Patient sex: F
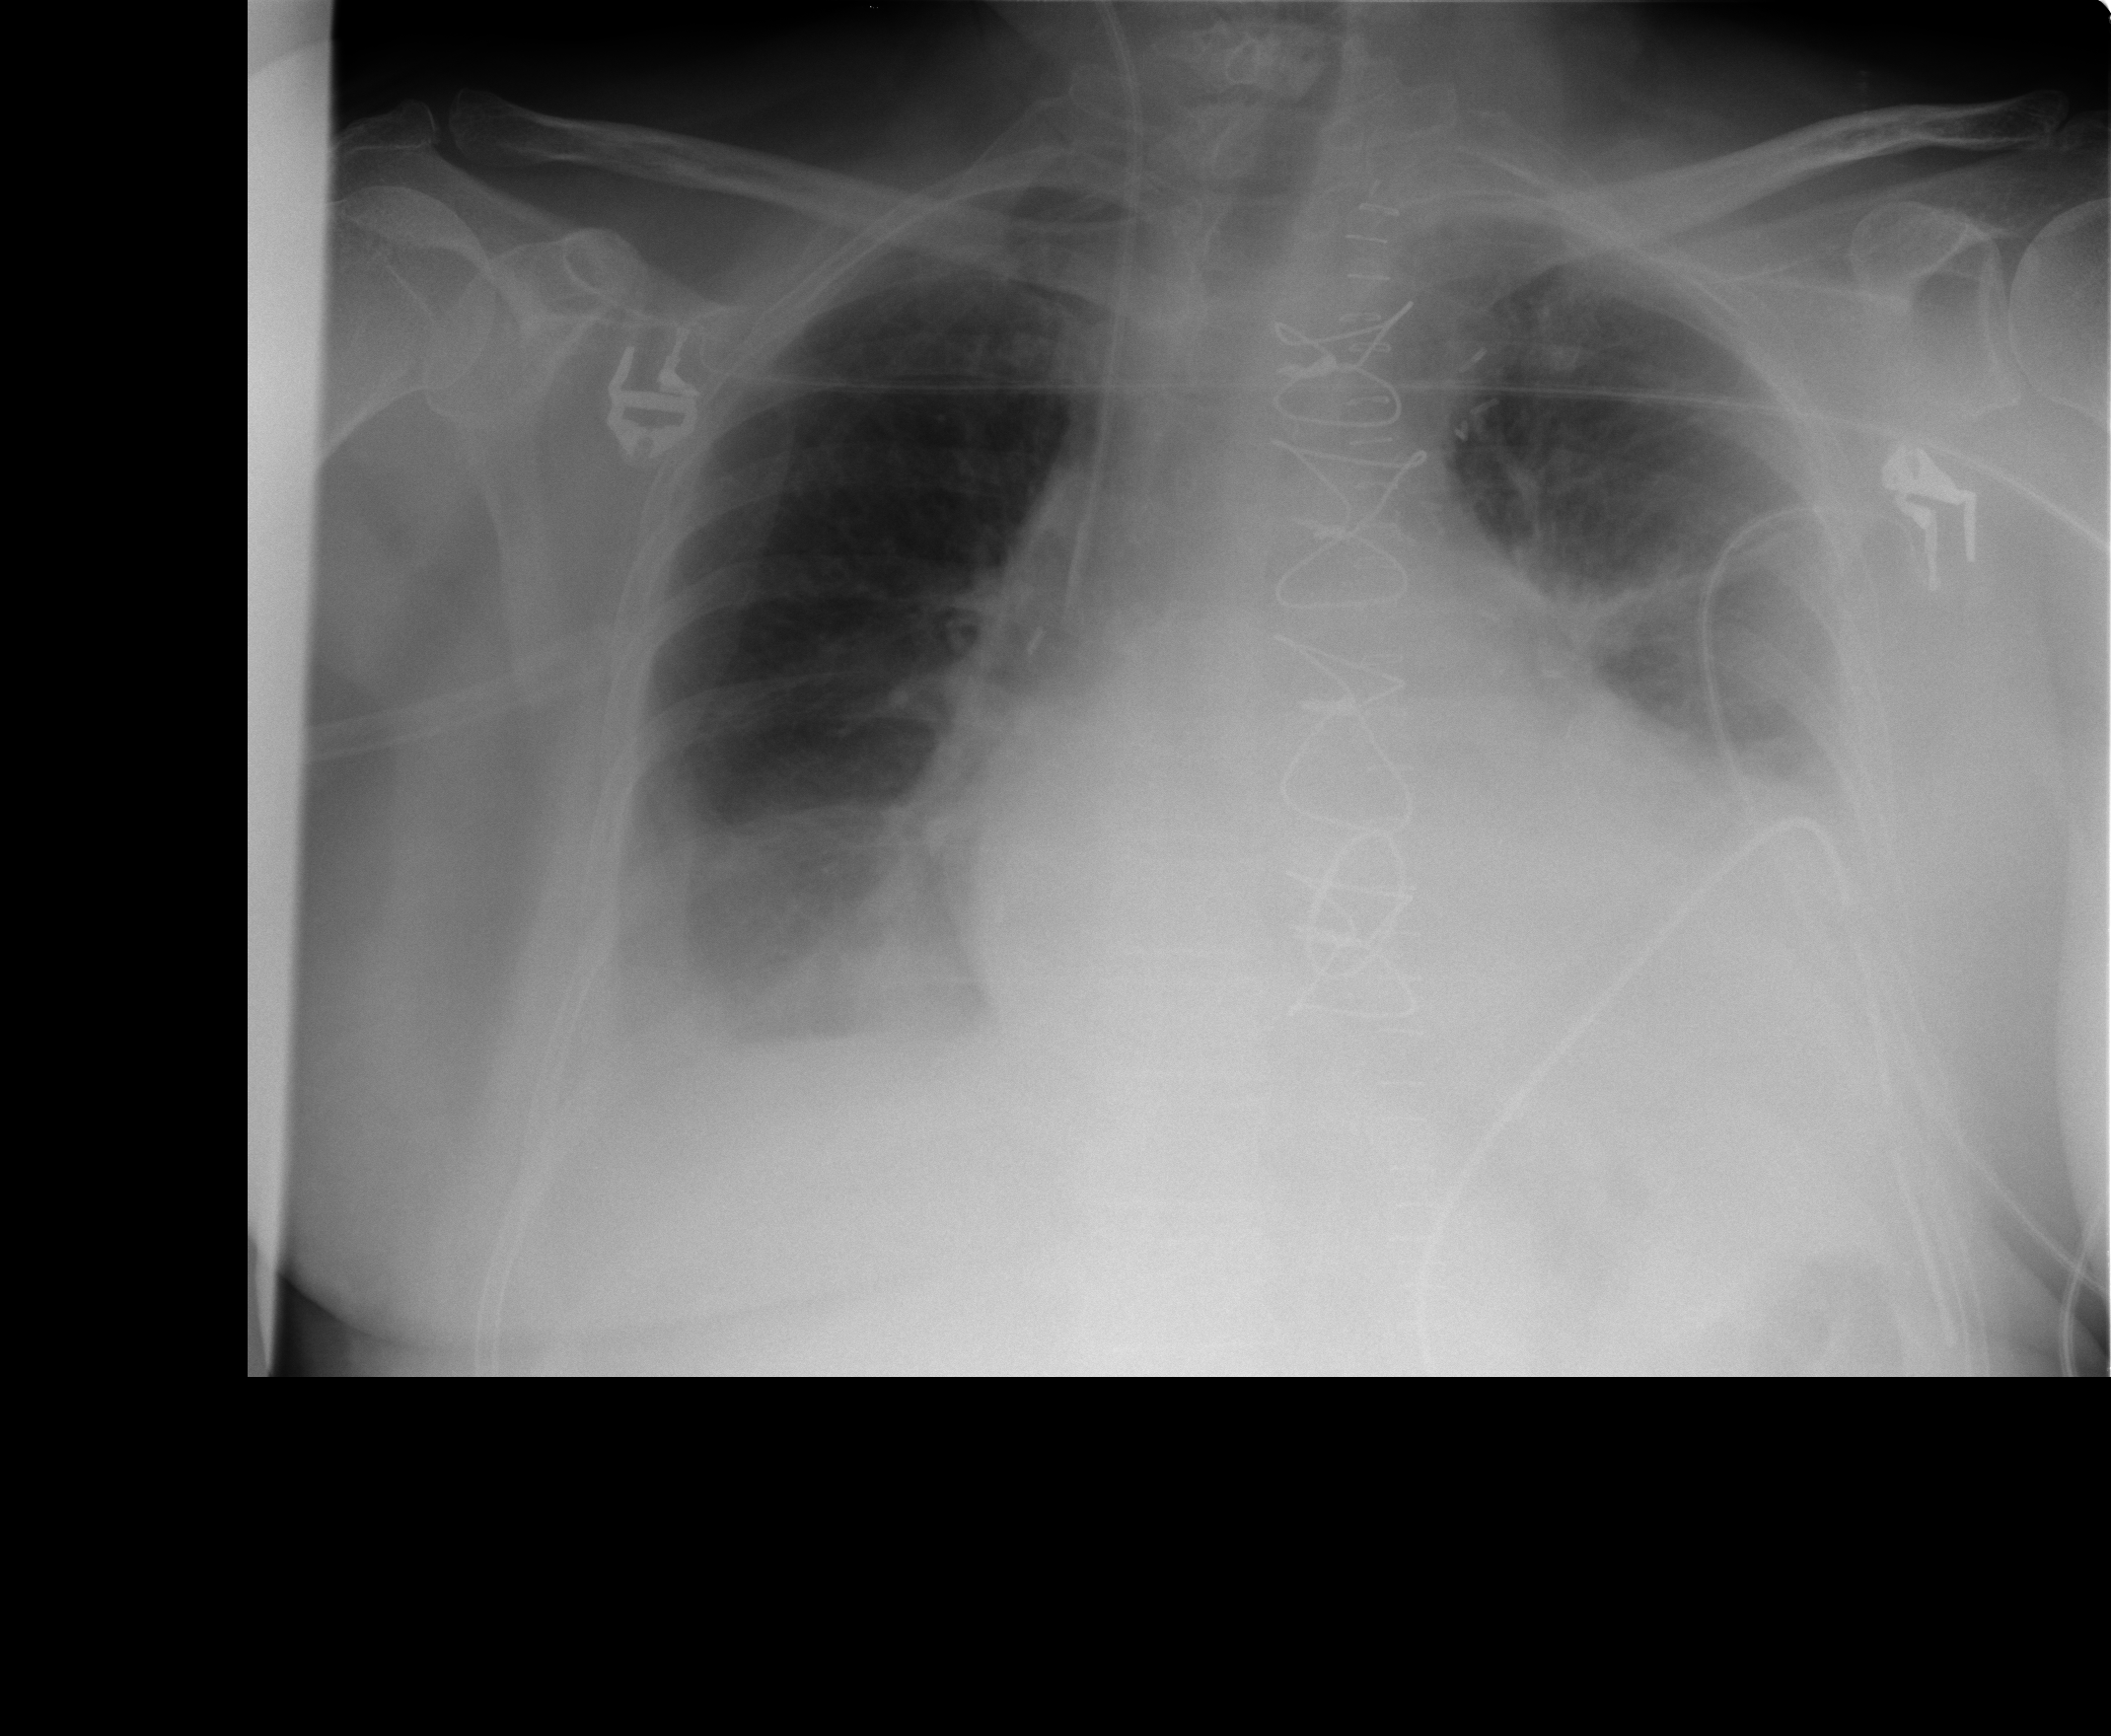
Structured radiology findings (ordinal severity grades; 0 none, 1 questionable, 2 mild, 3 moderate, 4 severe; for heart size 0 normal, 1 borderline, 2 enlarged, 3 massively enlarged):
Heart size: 2
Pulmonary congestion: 1
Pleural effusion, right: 2
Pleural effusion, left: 2
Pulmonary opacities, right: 1
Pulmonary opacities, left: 2
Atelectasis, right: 3
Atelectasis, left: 2